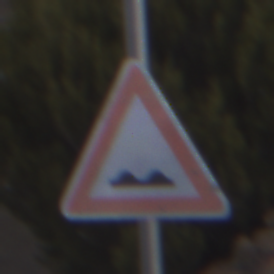
Verkehrszeichen: UnebeneFahrbahn
Umgebung: Outdoor, Nature
Tageszeit: Dusk
Wetter: Clear
Licht: Natural
Jahreszeit: NotSpecified
Kontrast: LowContrast